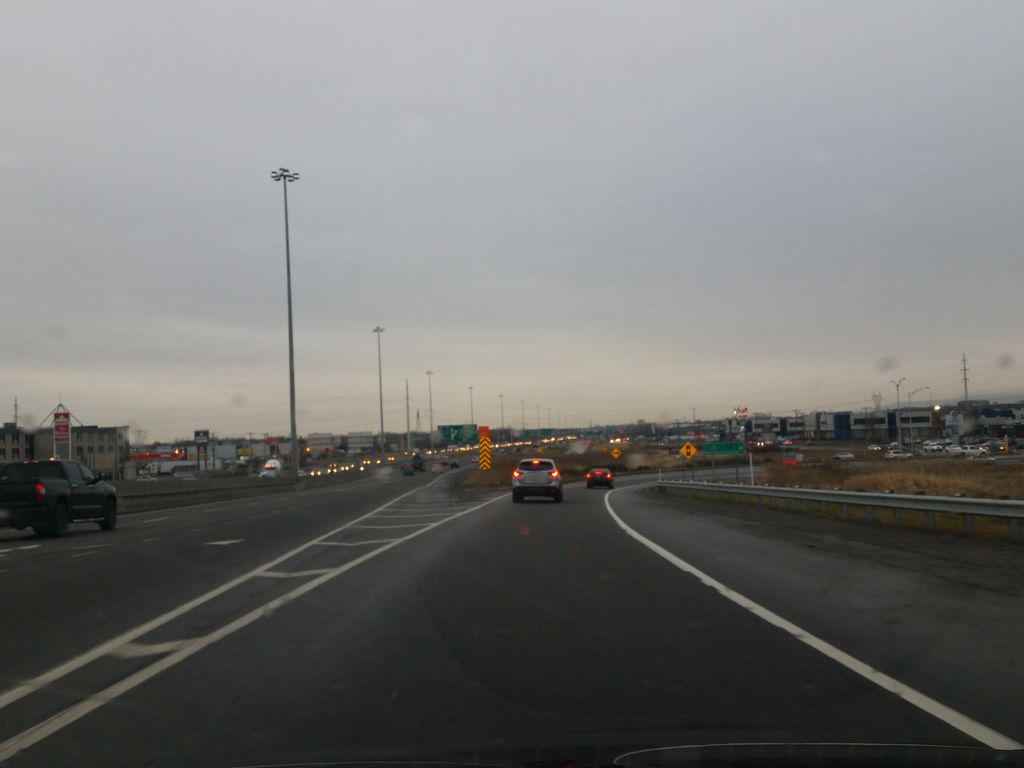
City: quebec_city